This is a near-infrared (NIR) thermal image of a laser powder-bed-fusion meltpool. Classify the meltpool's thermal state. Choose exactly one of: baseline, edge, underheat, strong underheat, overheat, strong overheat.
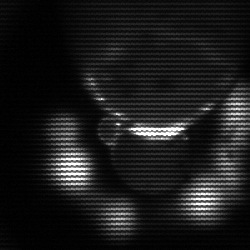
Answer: edge